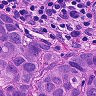
Metastatic tissue present: yes